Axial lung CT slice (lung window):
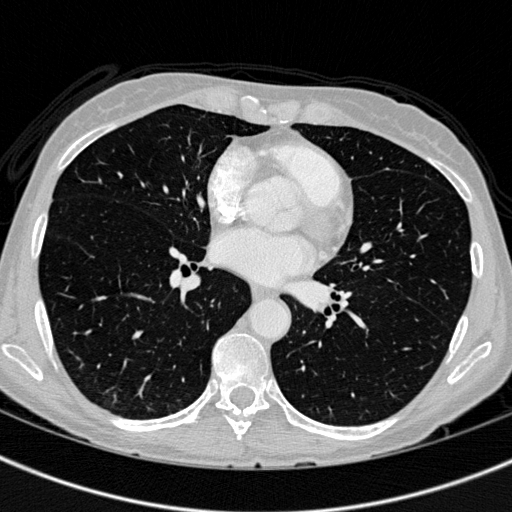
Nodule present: no